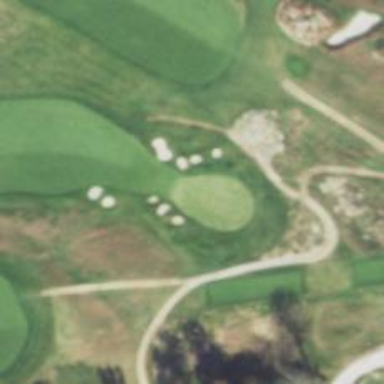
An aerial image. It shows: Golf hole.